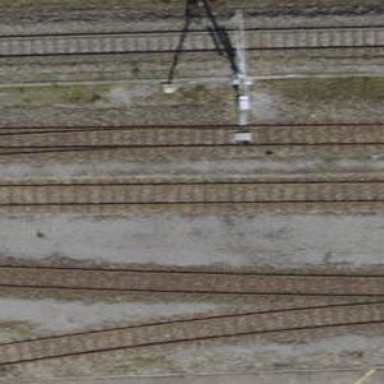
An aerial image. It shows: Railway yard with one track.